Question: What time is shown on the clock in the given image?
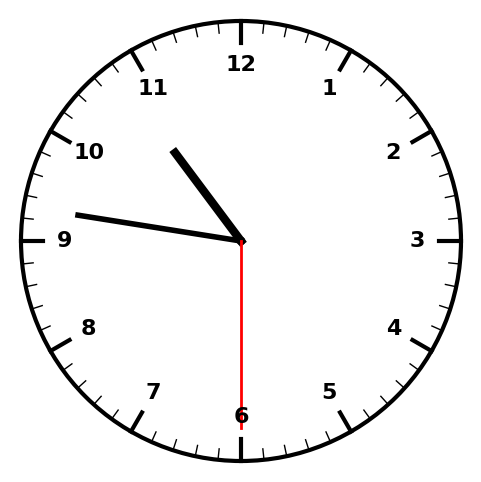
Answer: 10:46:30